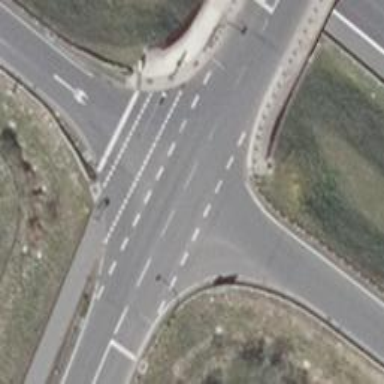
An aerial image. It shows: Road with traffic signals.